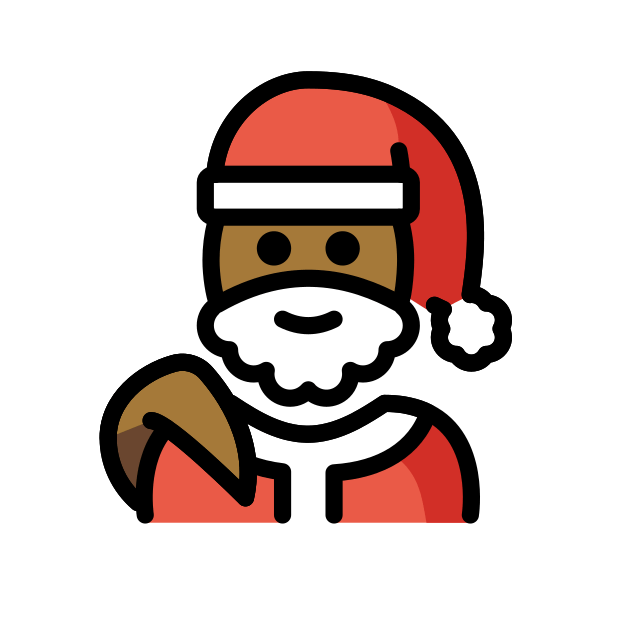
Santa Claus: medium-dark skin tone